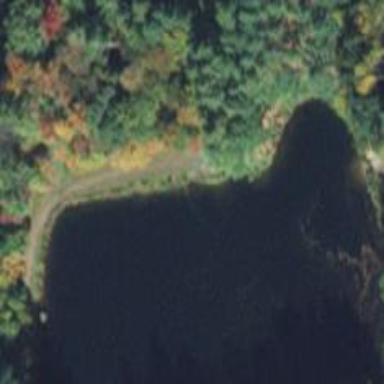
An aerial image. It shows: Path alongside dam.